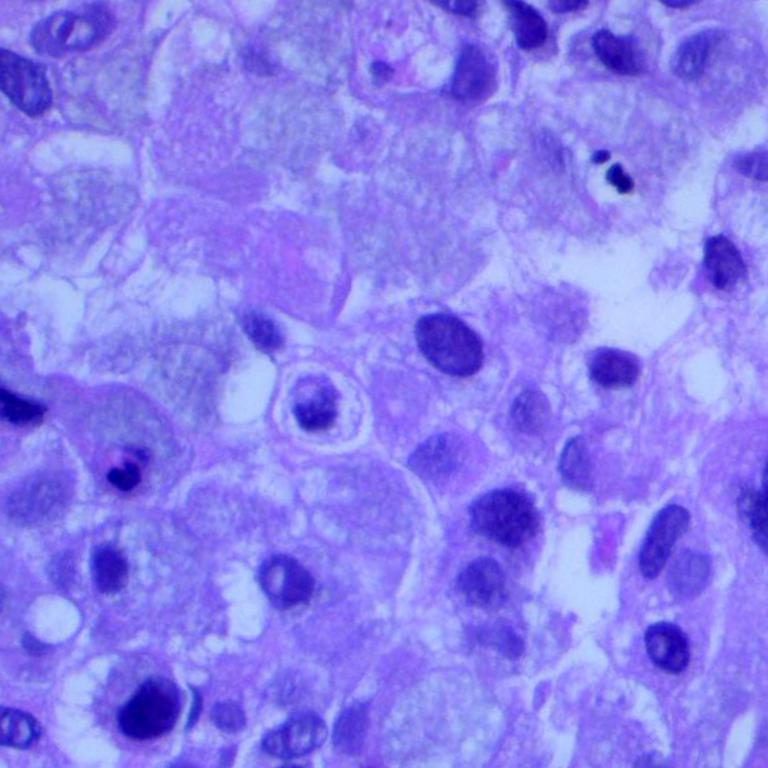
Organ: lung
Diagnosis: adenocarcinomas